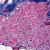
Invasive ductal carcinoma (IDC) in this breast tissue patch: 0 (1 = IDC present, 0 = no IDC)